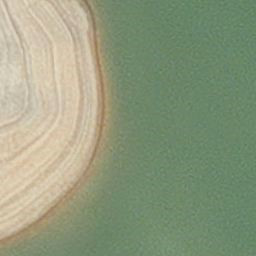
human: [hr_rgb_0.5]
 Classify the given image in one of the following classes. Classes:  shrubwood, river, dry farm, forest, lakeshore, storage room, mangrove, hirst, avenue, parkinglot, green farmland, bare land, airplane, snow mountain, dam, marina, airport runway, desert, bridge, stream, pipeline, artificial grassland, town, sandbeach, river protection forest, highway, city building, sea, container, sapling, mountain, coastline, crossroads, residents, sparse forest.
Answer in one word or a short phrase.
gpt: hirst